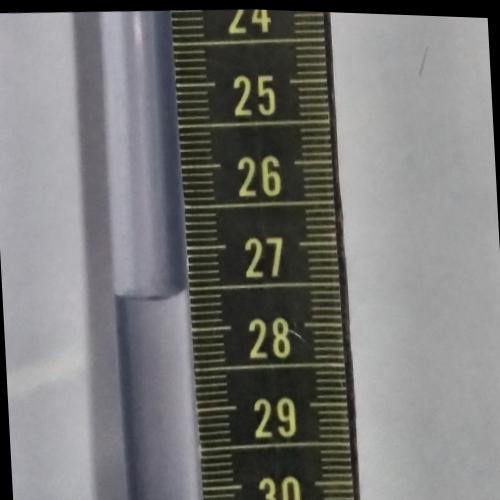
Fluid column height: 27.5 cm